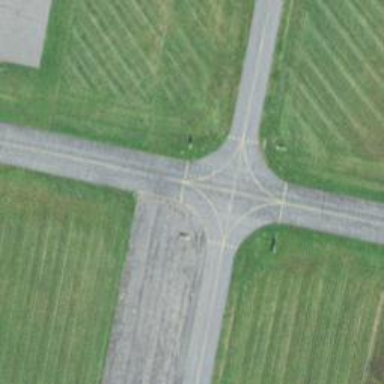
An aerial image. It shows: Image of taxiway at airport.